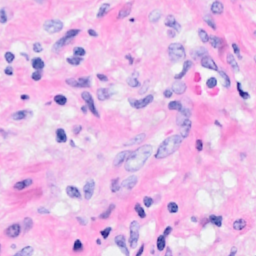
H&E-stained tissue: Breast